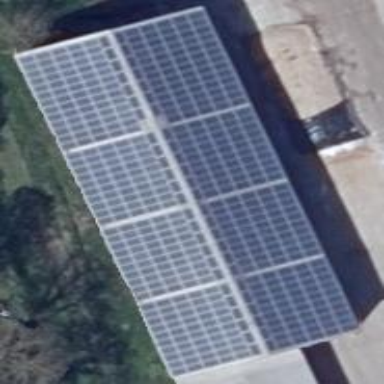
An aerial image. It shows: Solar photovoltaic panel generating electricity. It is small installation located on building.